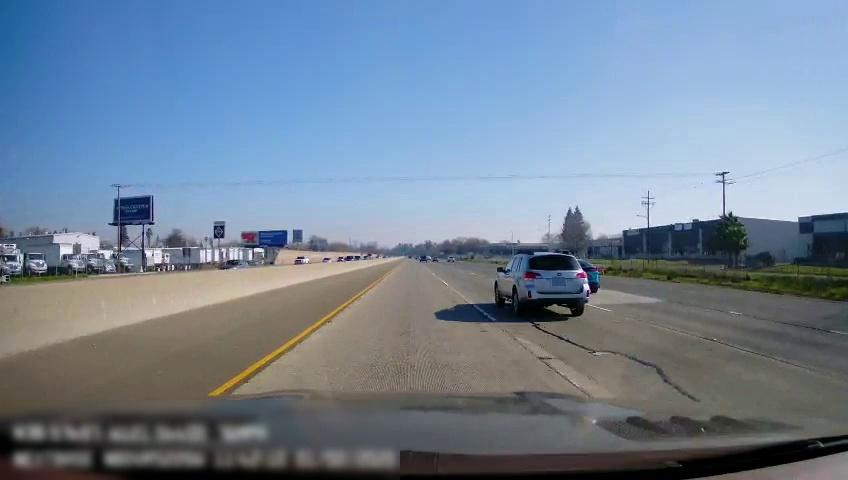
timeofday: Day
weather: Sunny
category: Vehicles | Car
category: Vehicles | SUV
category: Vehicles | Car
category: Drivable Space
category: Vehicles | SUV
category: Vehicles | Car
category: Lanes | Current Lane
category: Lanes | Current Lane
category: Lanes | Current Lane
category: Lanes | Alternate Lane